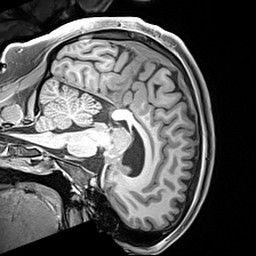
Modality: T1w
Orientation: sagittal
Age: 20
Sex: male
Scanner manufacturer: siemens
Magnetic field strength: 3 T
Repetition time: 2.4 s
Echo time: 0.00217 s